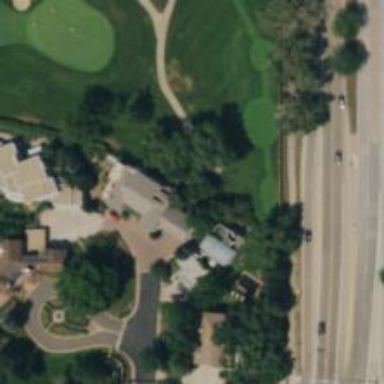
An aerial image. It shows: Well-maintained path primarily used as golf cart path.